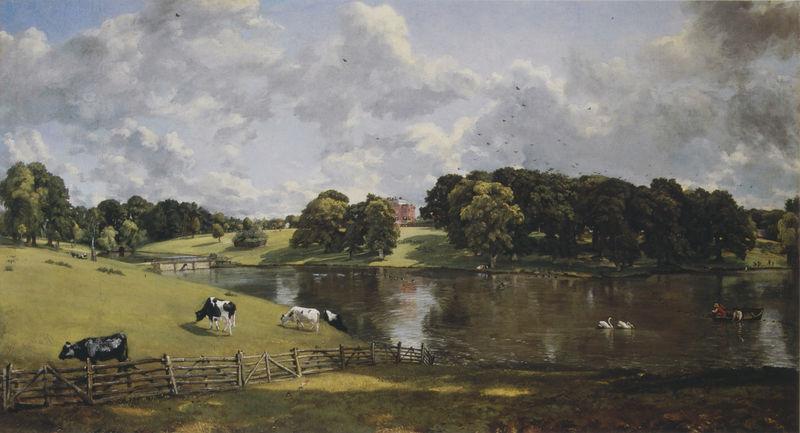
Titel: Wivenhoe Park, Essex
Künstler: John Constable
Standort: Washington (District of Columbia)
Institution: National Gallery of Art
Schlagwörter: baum, blau, gemälde, himmel, schatten, vogel, wasser, weiß, wolken, bäume, fluss, grün, landschaft, menschen, see, teich, ufer, grau, hell, hintergrund, holz, licht, männer, schwarz, gebäude, gras, haus, park, rasen, schloss, tier, tiere, wiese, wolke, zaun, malerei, öl, feld, häuser, hügel, kühe, natur, spiegelung, vögel, weide, weite, brücke, flachland, gatter, gewässer, gitter, sonne, wiesen, land, realismus, wald, boot, boote, genre, kahn, vogelschwarm, weiher, deutschland, sommer, gans, schwan, zwei, fischer, dorf, grasen, herde, kuh, rind, latten, enten, idylle, damm, wehr, querformat, steg, ruderboot, ruderer, bauer, vier, rinder, burg, weiden, gewitterwolken, idyll, gänse, schlamm, österreich, baumgruppe, blauer himmel, historienmalerei, laubbäume, weidezaun, herrenhaus, windstille, ochsen, schwäne, weise, baumgruppen, fischen, friede, weh, spieglung, schleuse, gartne, ölgmälde, stausee, idylisch, schwarze kuh, fleckenrind, rotes hemd, stauwehr, schwarn, wied, scwan